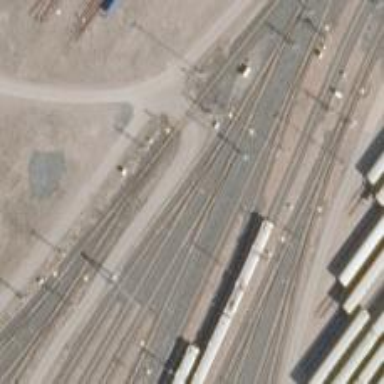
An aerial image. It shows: Railway signal.